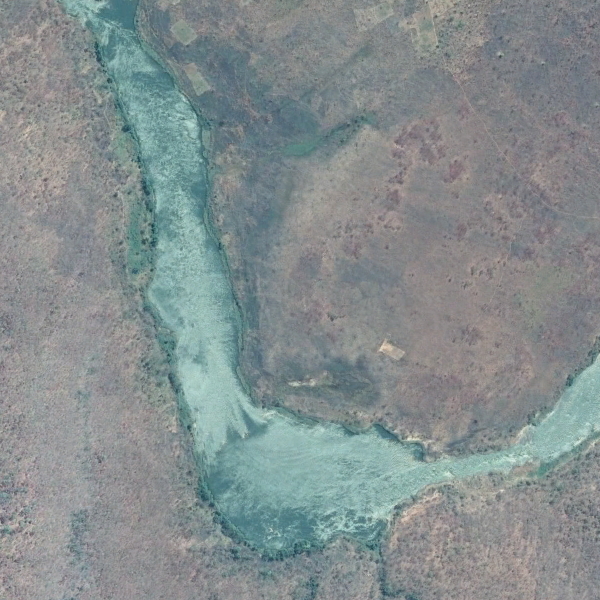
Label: River